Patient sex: M
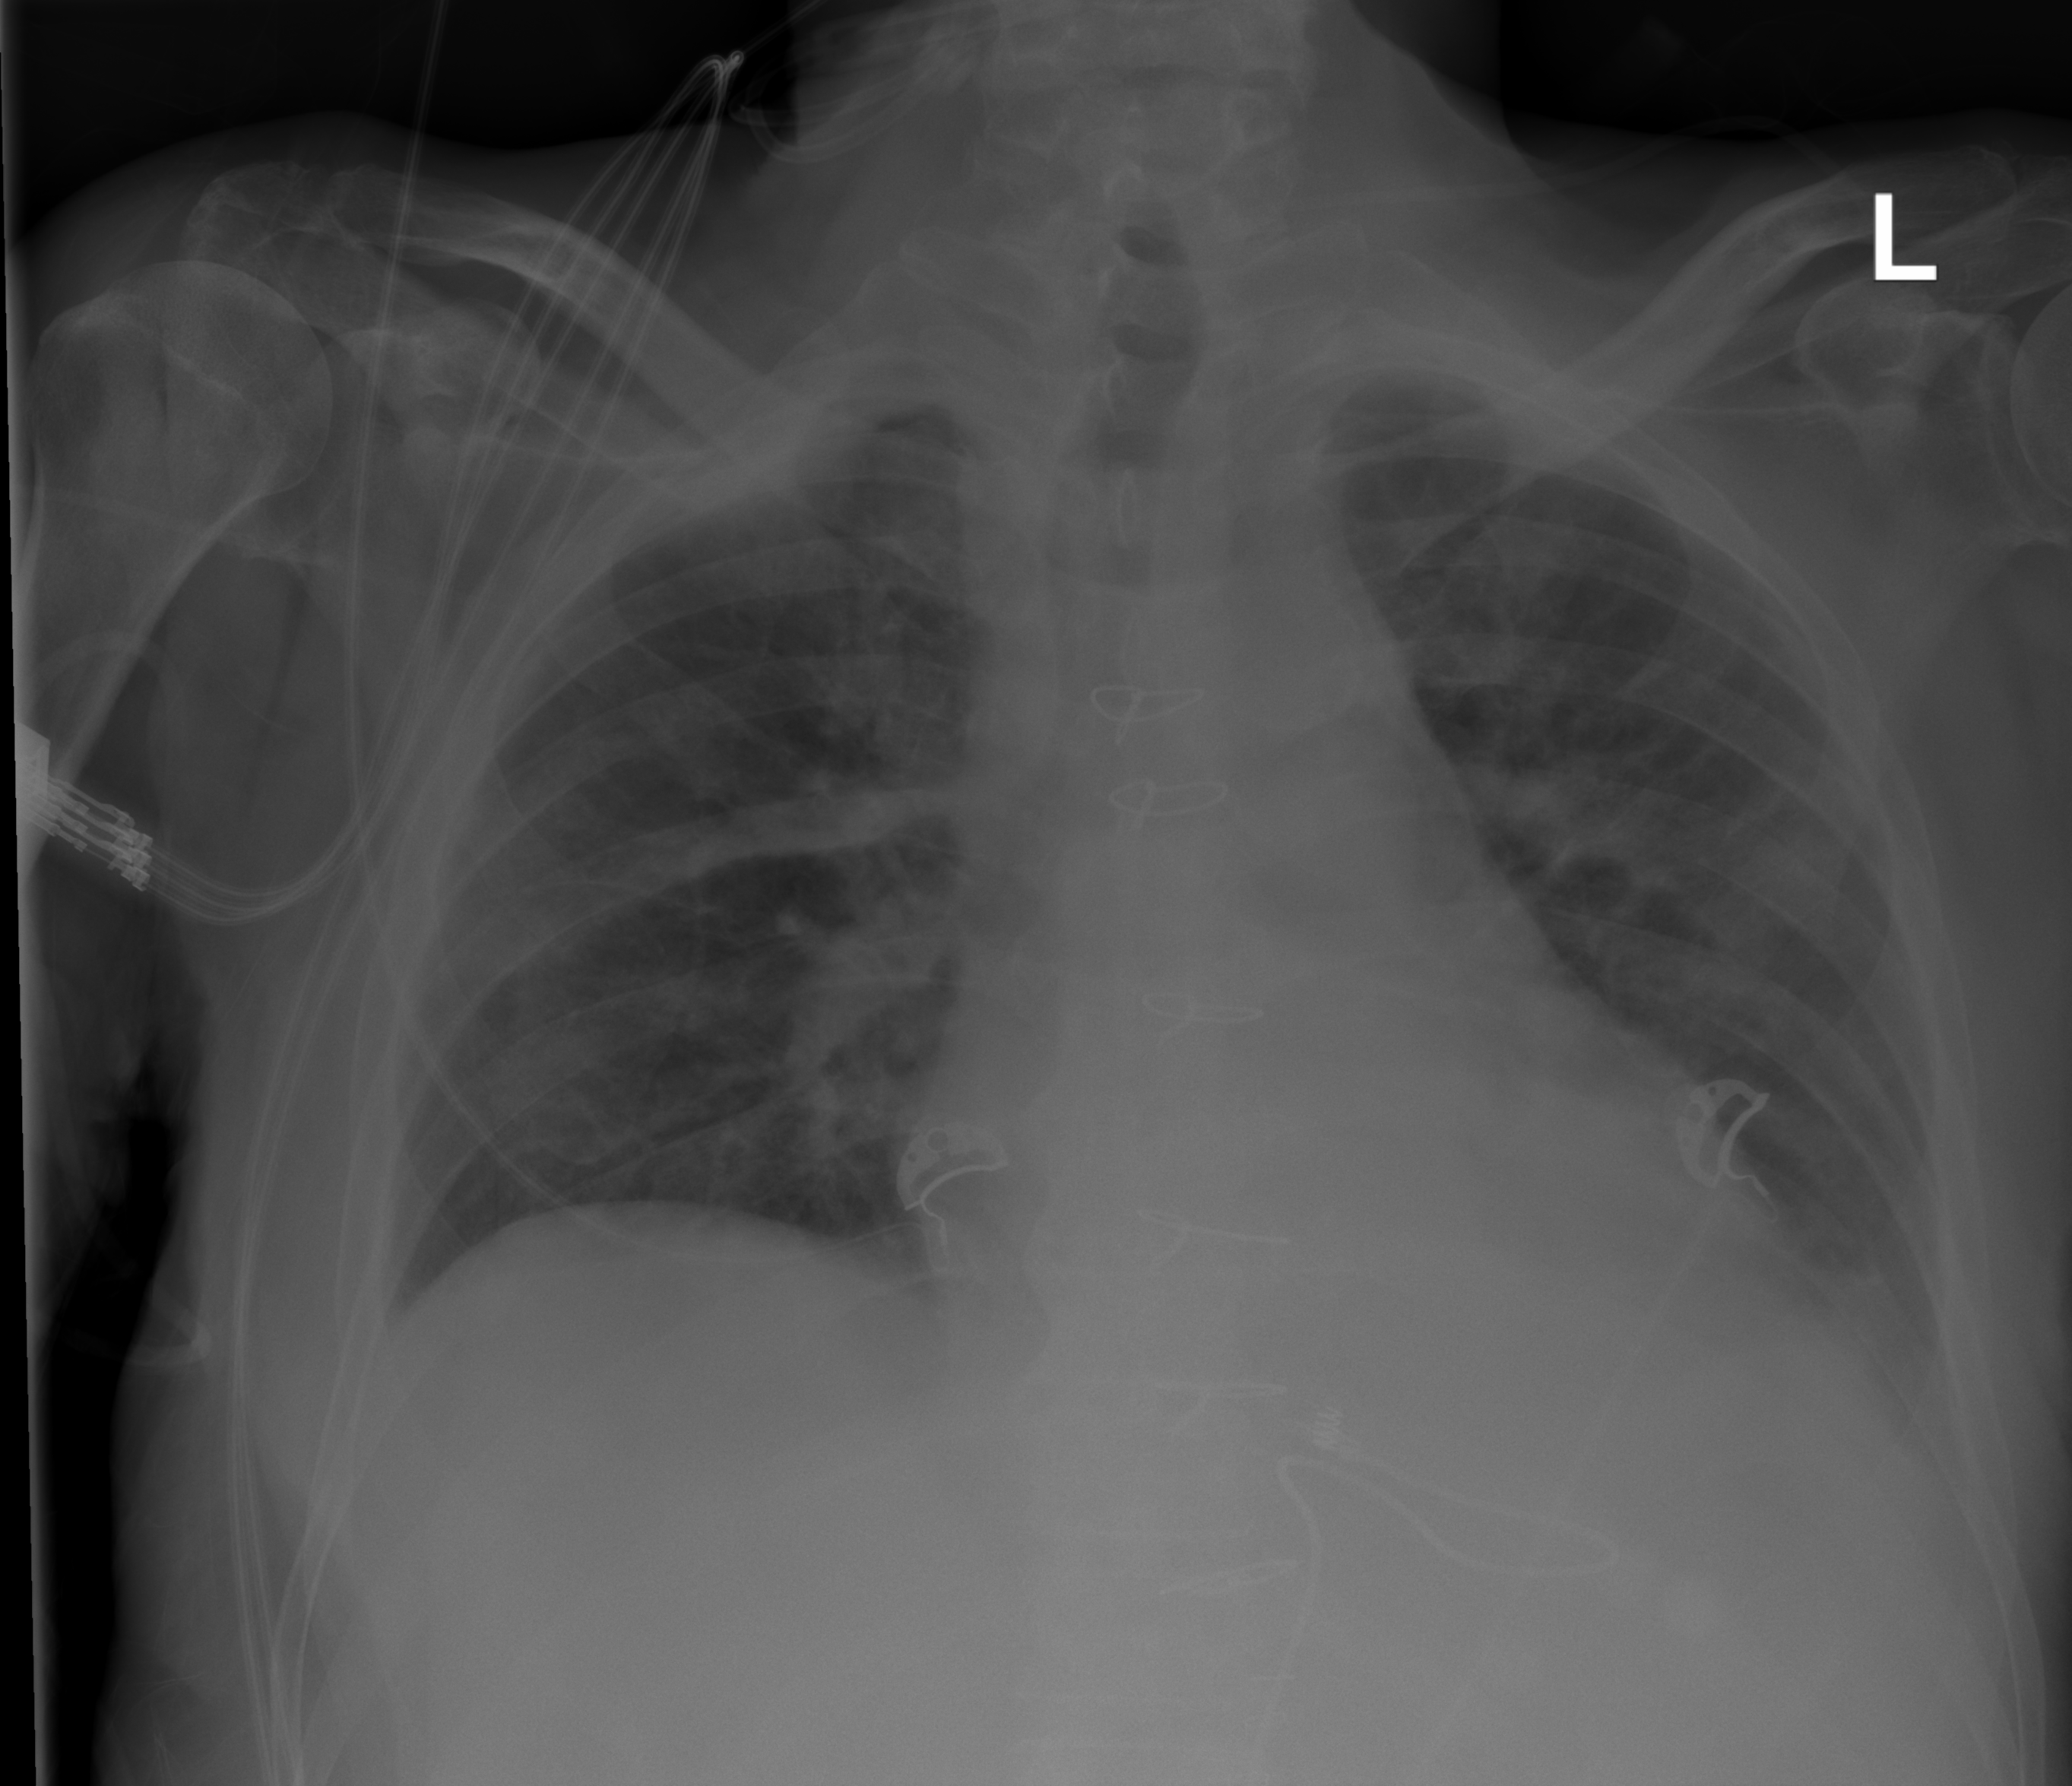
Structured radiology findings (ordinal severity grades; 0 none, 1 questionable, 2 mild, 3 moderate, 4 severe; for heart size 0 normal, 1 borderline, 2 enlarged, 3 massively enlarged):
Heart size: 2
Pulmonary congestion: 0
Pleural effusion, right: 0
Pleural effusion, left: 2
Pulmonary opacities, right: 2
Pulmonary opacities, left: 3
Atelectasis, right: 2
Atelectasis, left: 2